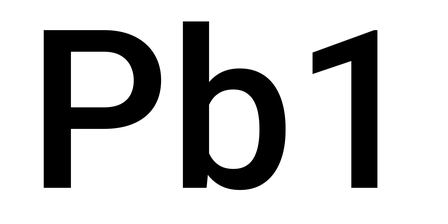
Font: Roboto_Medium